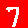
Digit: 7